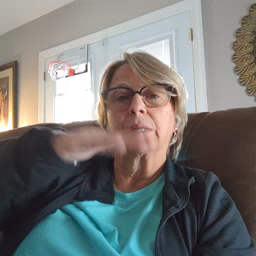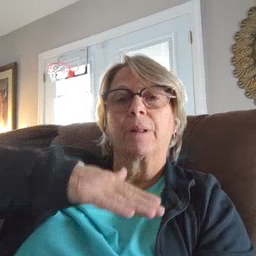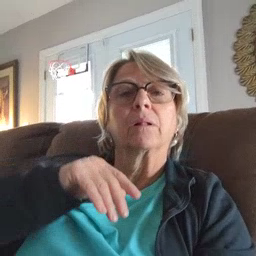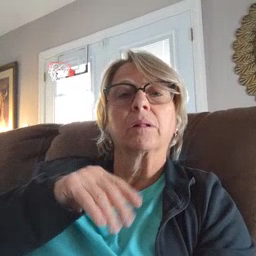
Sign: table